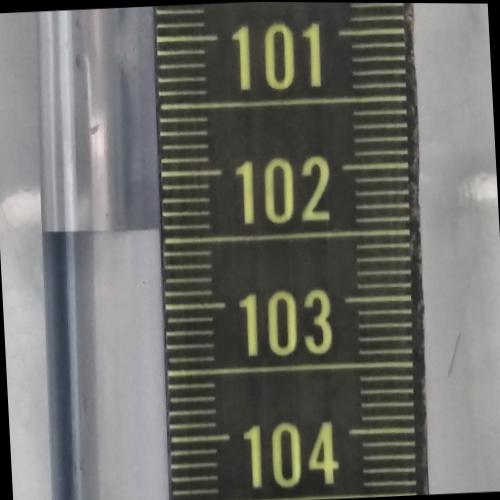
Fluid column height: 102.4 cm